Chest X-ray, AP view. Patient: 80 years old, sex M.
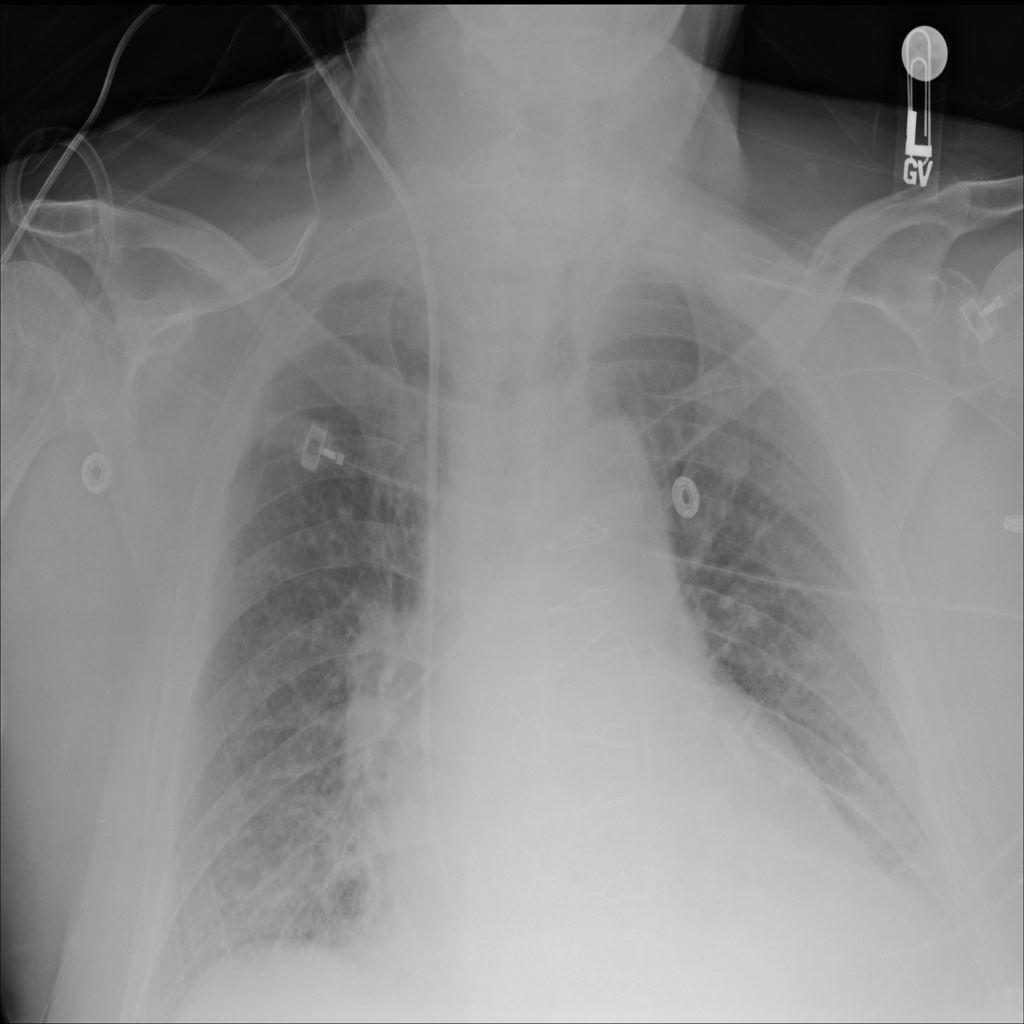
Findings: Effusion